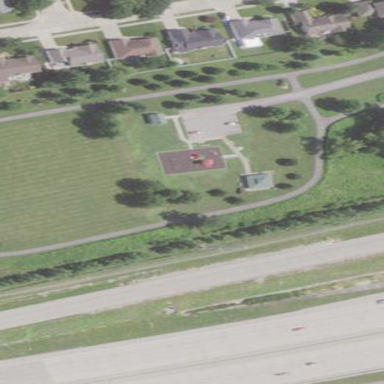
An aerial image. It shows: Park.